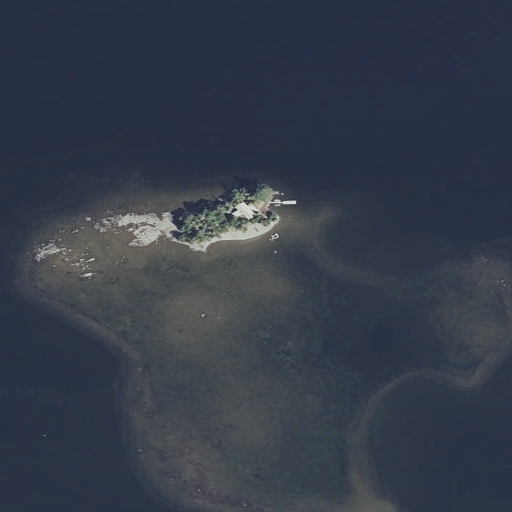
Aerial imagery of island in Maine named Twomile Island containing only open water